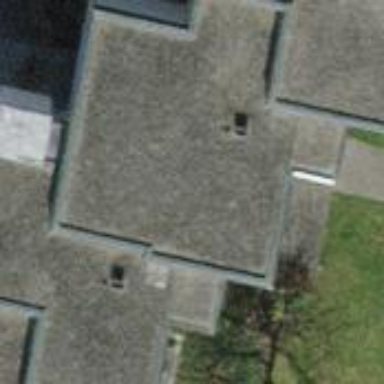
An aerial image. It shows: Flat roofed apartment building.